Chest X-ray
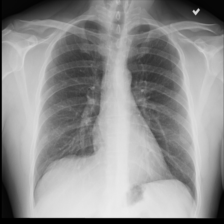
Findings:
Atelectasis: negative
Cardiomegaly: negative
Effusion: negative
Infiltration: positive
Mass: negative
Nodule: negative
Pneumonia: negative
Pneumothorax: negative
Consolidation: negative
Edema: negative
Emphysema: negative
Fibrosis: negative
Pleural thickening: negative
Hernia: negative